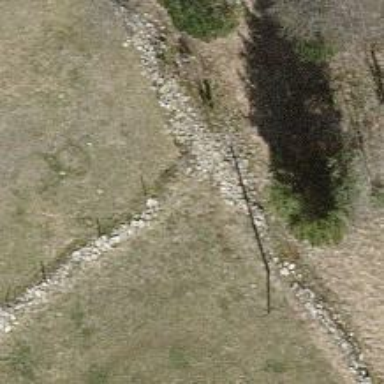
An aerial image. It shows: Dry stone wall barrier.